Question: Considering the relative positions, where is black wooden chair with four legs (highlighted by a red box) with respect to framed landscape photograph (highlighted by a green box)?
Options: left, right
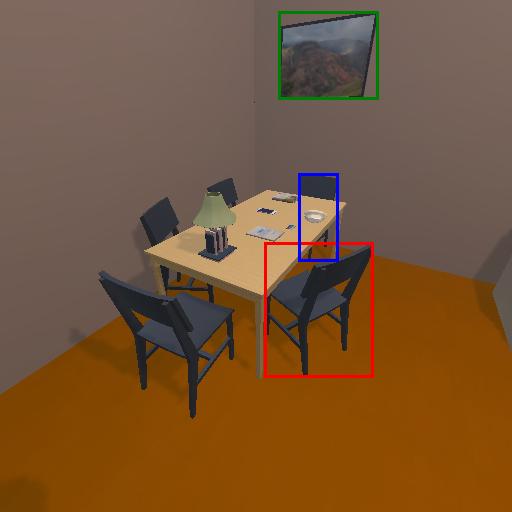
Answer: left